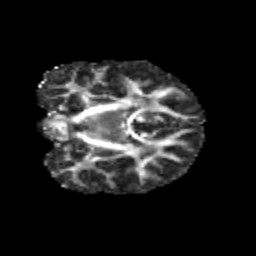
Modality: FA
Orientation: coronal
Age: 11
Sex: male
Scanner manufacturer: siemens
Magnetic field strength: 3 T
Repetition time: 3.8 s
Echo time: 0.07 s